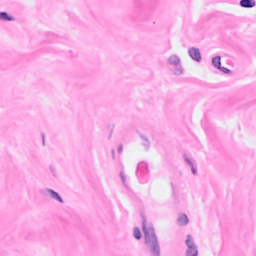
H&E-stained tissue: Breast